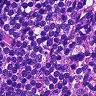
Metastatic tissue present: no